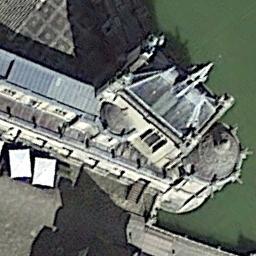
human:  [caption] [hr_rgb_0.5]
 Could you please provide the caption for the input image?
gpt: The palace is on the open place next to the water .

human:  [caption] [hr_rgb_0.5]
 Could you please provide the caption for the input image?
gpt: The palace on the open area has a tower and the waters is also next to the palace .

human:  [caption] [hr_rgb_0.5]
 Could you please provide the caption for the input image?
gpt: The grass is beside the palace .

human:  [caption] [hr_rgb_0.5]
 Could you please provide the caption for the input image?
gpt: There are neat trees in front of the palace .

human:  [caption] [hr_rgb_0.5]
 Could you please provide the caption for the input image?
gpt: The palace is surrounded by green water .